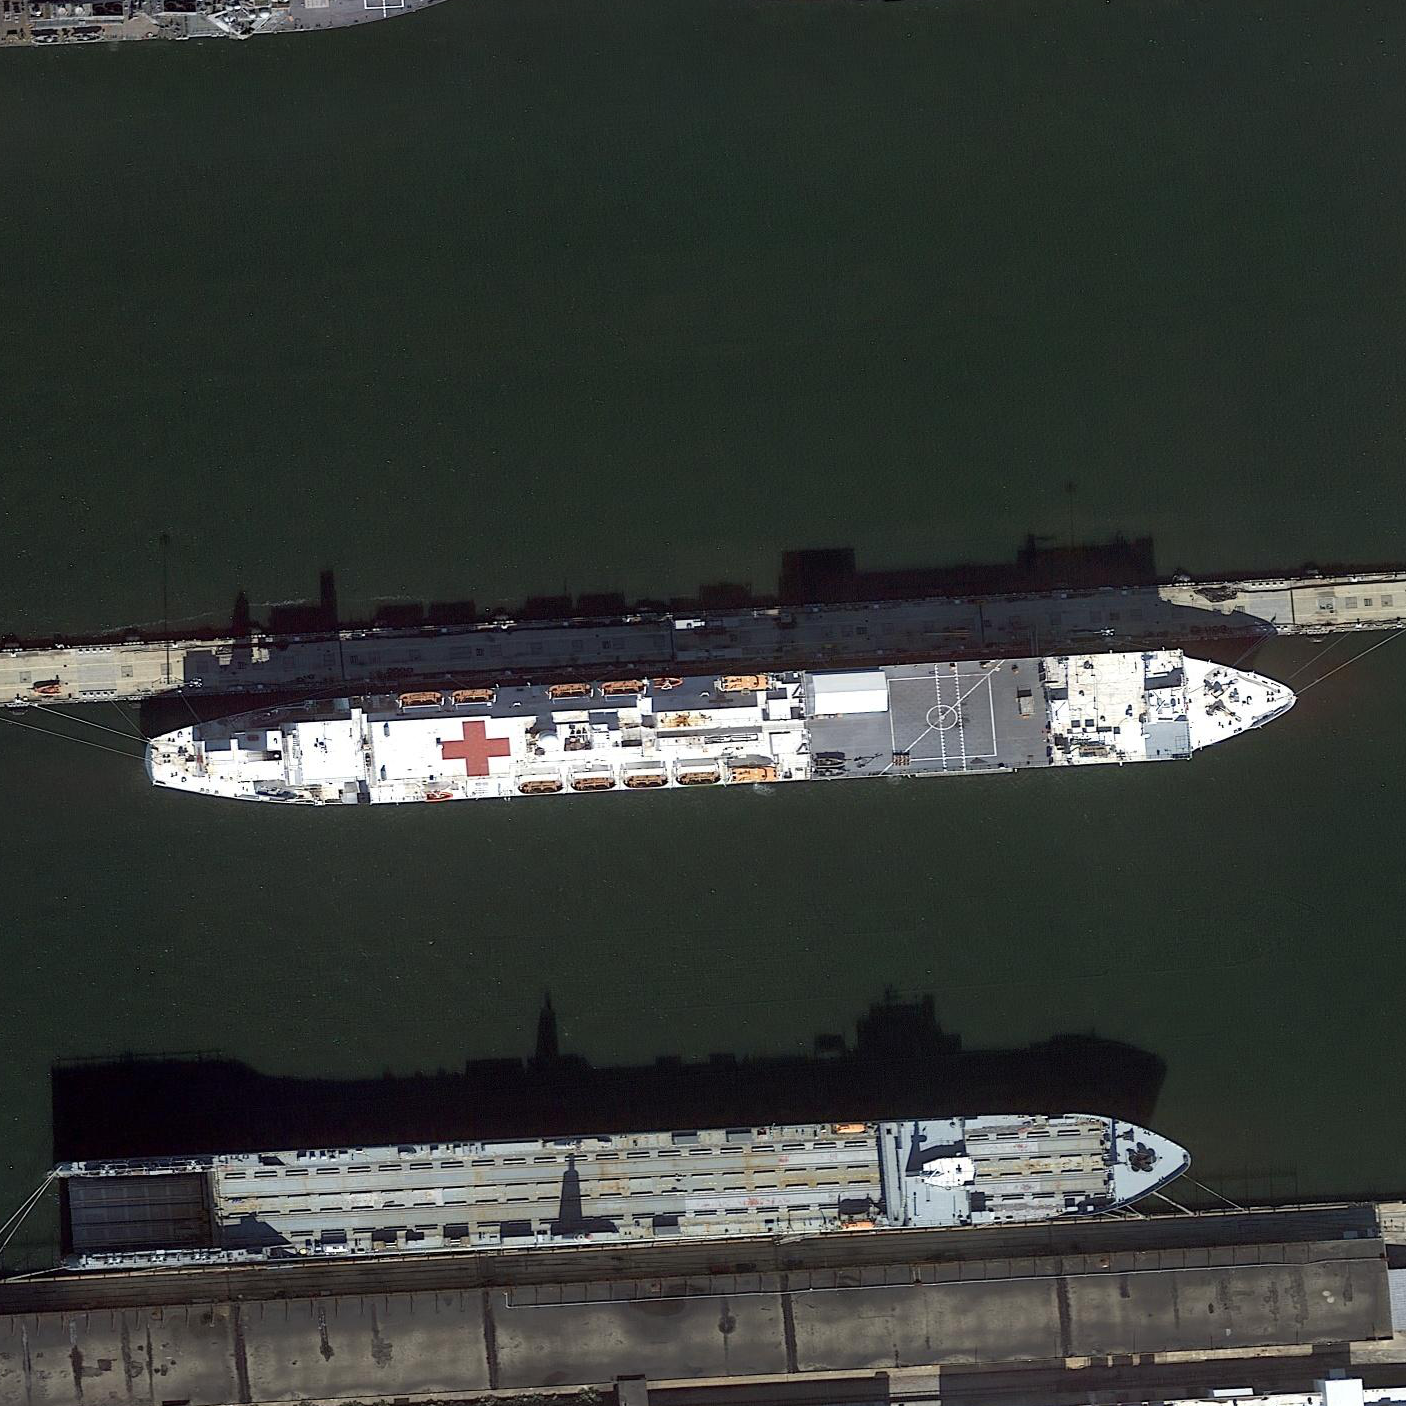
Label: Medical_ship